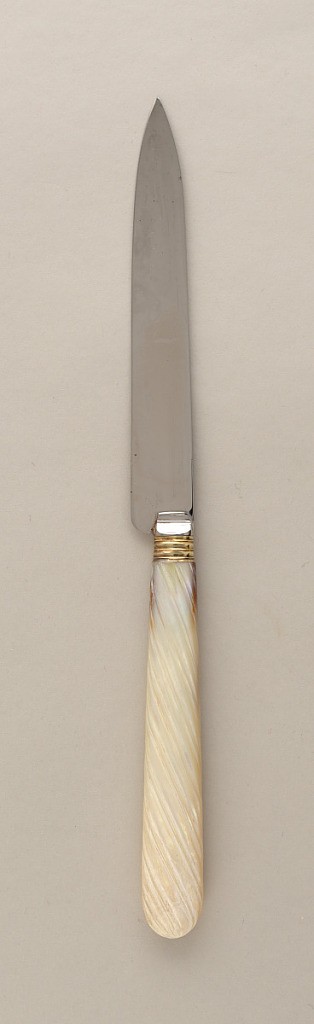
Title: Dessert Knife with Mother-of-Pearl Handle
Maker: François Nicoud, French, active Paris ca. 1875-1890
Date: ca. 1890
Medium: steel, gold plated, silver, mother of pearl
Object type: knife
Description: One of twelve dessert knives. Rectangular blade with pointed tip, devoid of surface decoration. Banded gold plated ferrule leads to mother of pearl handle, decorated with carved diagonal fluting, slightly widenning to rounded terminal.